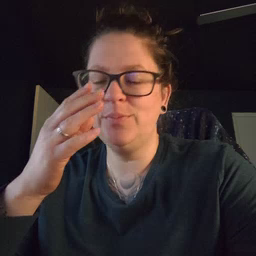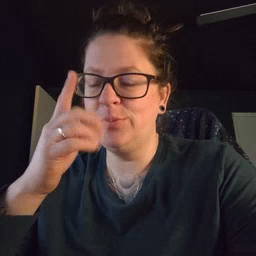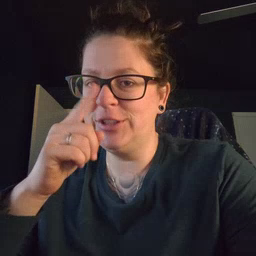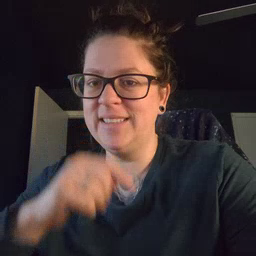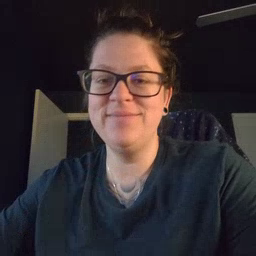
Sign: pretend